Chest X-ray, PA view. Patient: 86 years old, sex F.
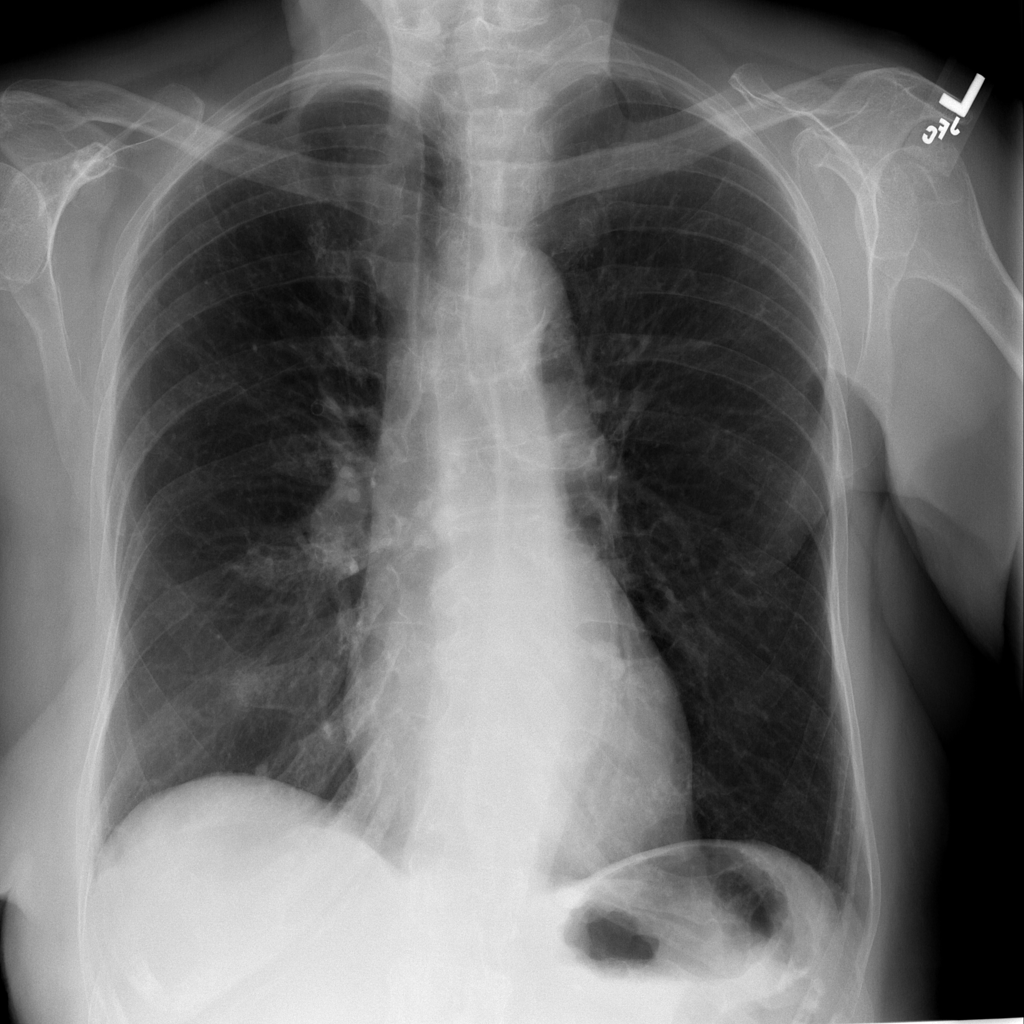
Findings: No Finding